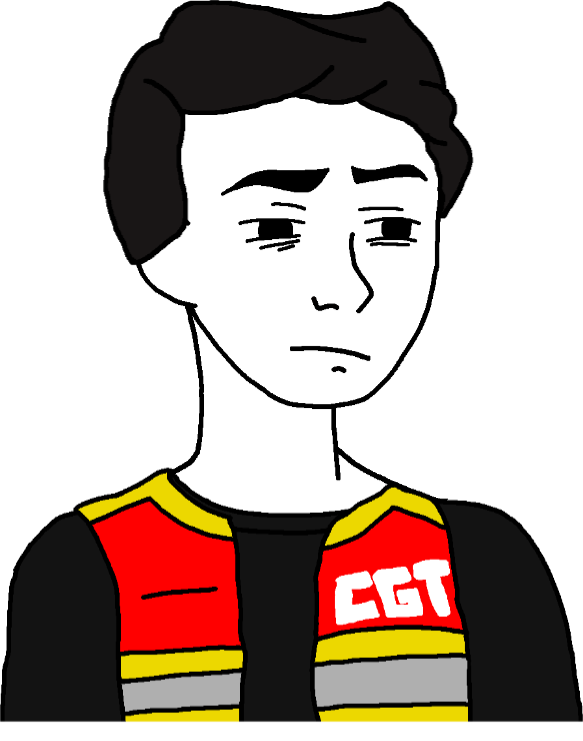
Label: 5_Twinkjak